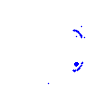
Particle: kaon